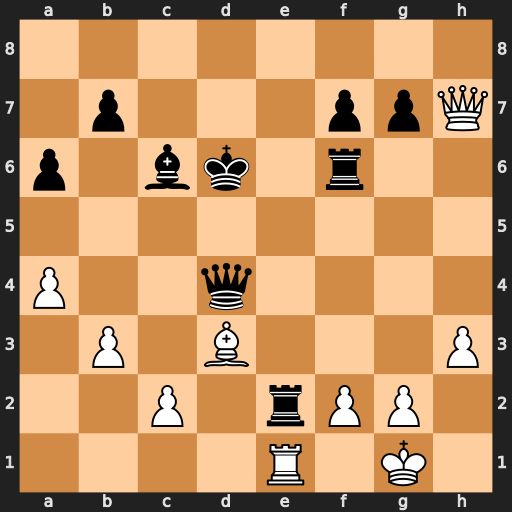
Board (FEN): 8/1p3ppQ/p1bk1r2/8/P2q4/1P1B3P/2P1rPP1/4R1K1
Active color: w
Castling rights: -
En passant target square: -
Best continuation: Rxe2 Rg6 Bxg6 Qd1+ Kh2